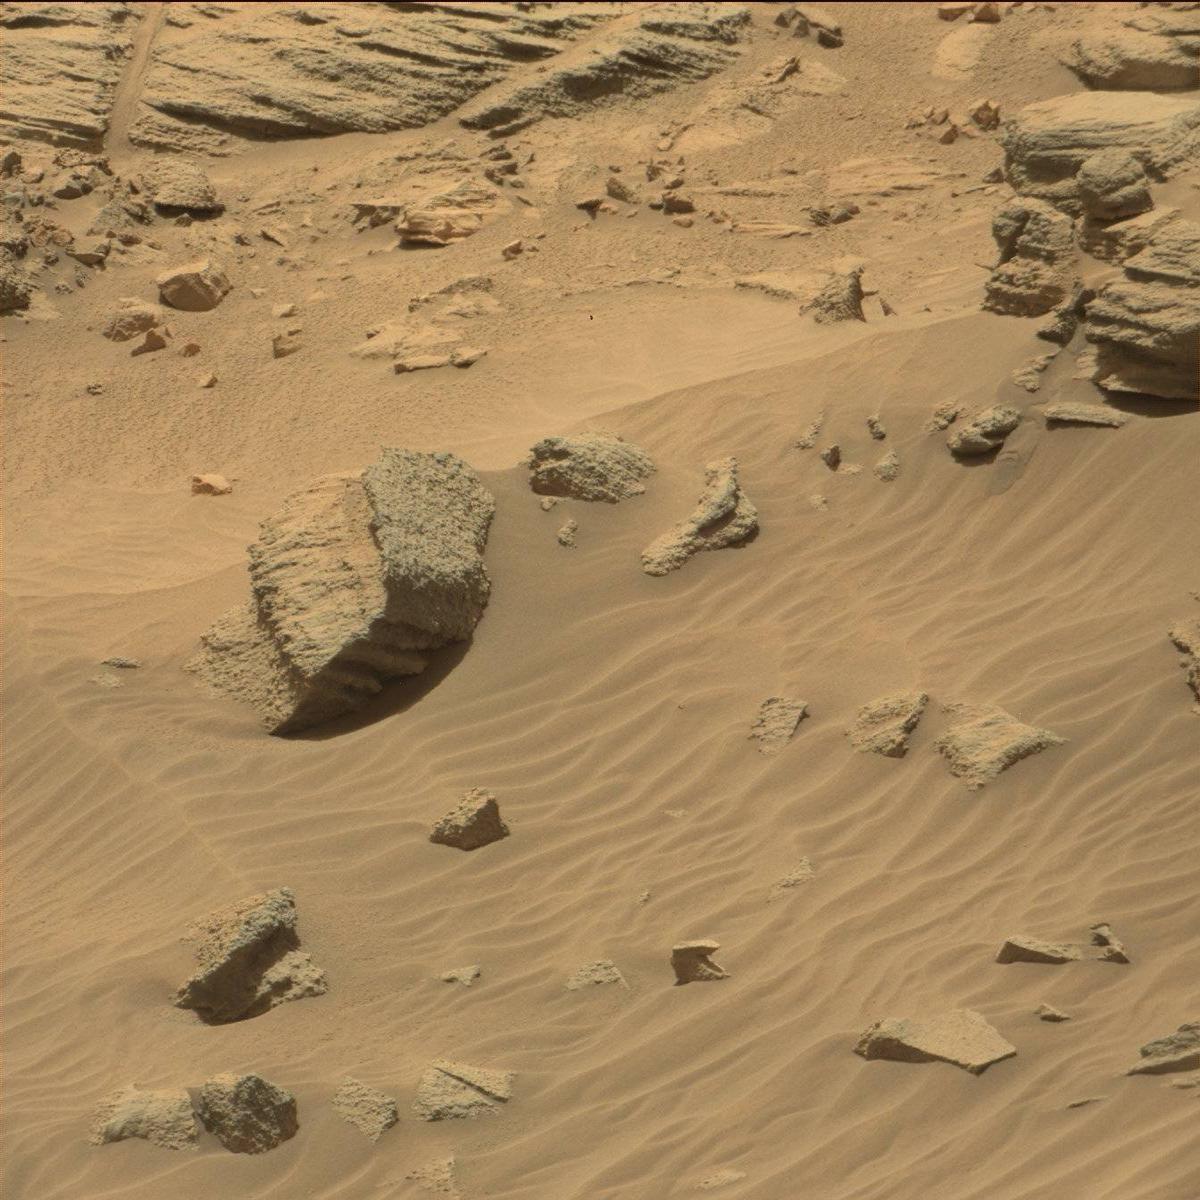
Terrain classes present: Bedrock, Sand / Soil